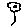
Label: flower